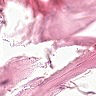
Metastatic tissue present: no